Question: I'm trying to open help file using VB.NET
'''
Help.ShowHelp(helpForm, sFile, HelpNavigator.TableOfContents, "Indice degli argomenti per la stampa")
'''
or
'''
Help.ShowHelp(helpForm, sFile, HelpNavigator.TableOfContents, 150)
'''
but doesn't works.
How can I open this content

using 'Help.ShowHelp' method?
Thanks, Luigi.
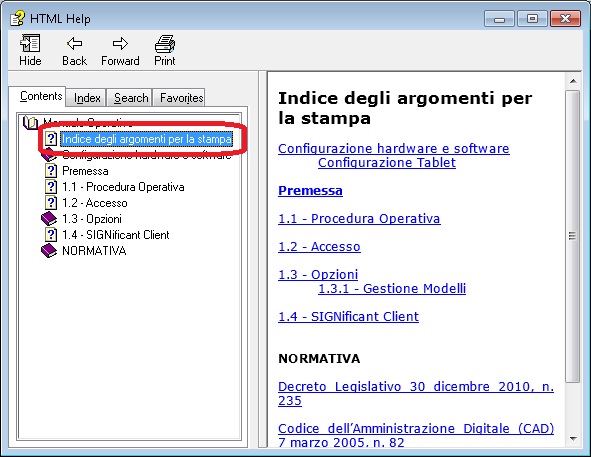
Answer: This is explicitly mentioned in the MSDN Library article for Help.ShowHelp():
> You can use the parameter to provide further refinement of the Topic, TopicId, KeywordIndex, or AssociateIndex command. If the value specified in the command parameter is TableOfContents, Index, or Find, . If the command parameter references Topic, TopicId, KeywordIndex, or AssociateIndex, this value should be a string that contains the topic name, or the keyword or numeric identifier of the topic to display.
So use Topic or TopicId instead of TableOfContents.
The api isn't otherwise sophisticate enough to let you arrange help viewer windows, if that's what you are really after. That's up to the user.